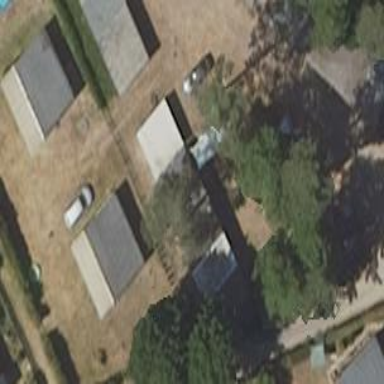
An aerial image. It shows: Group of garages.